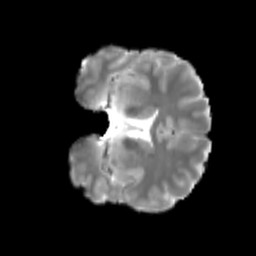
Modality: T2w
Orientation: coronal
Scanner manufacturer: siemens
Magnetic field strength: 3 T
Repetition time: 4 s
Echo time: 0.0594 s